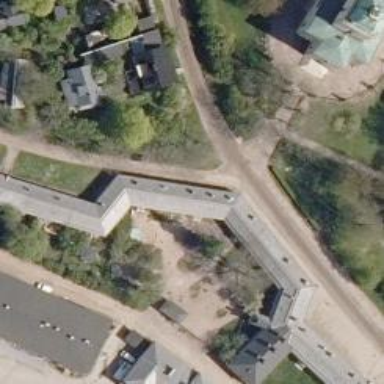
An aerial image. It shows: Historic castle building.